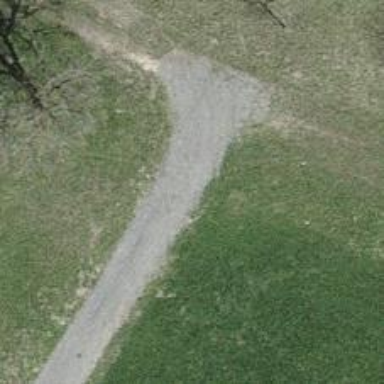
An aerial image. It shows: Track with grade1 tracktype.